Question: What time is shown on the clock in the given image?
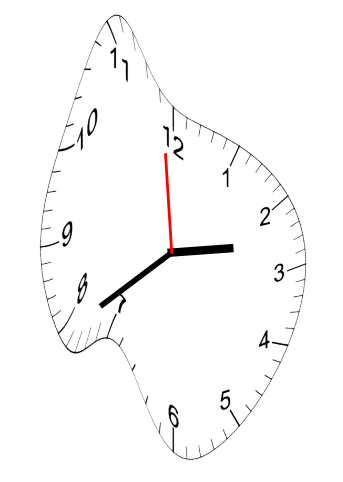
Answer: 02:38:59